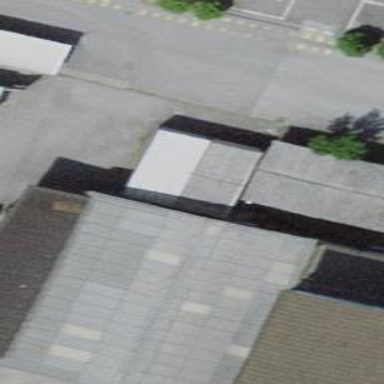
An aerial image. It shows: Commercial building.